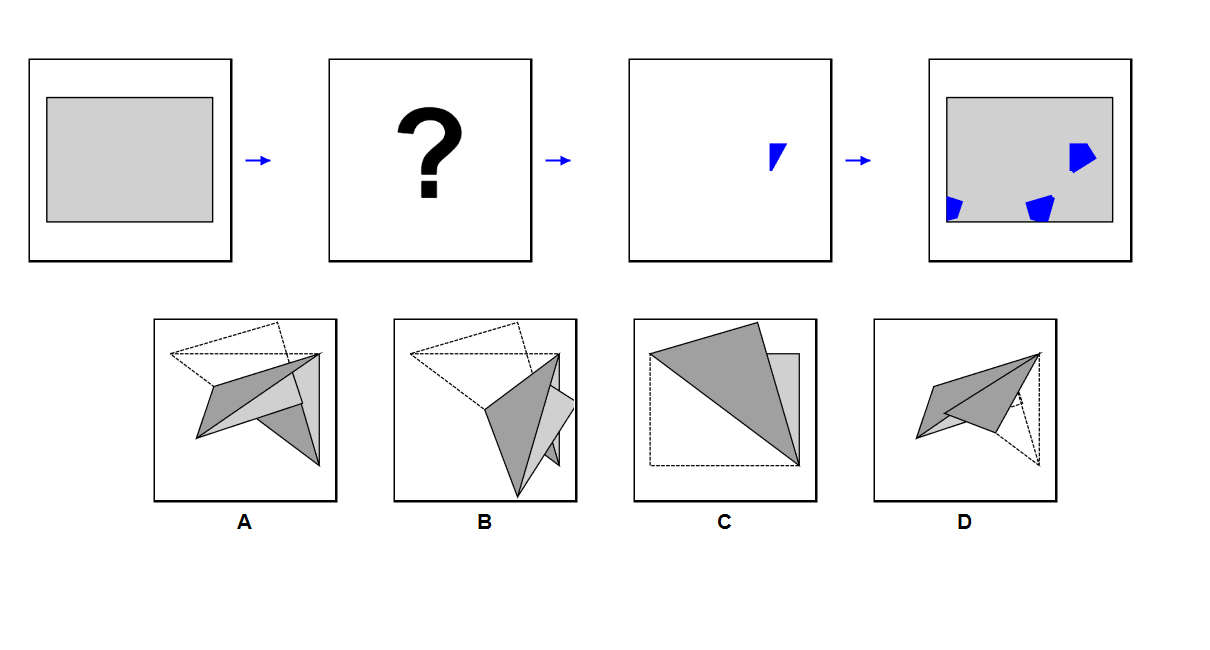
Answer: B